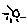
Label: sun